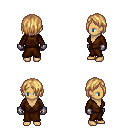
a pixel art fantasy rpg character, female body template, human, tanned skin, brown robe, white pants, light blonde bangs hairstyle, metal gloves, four views (front, back, left, right), 2x2 character sprite sheet, small pixel art, hard edges, no anti-aliasing